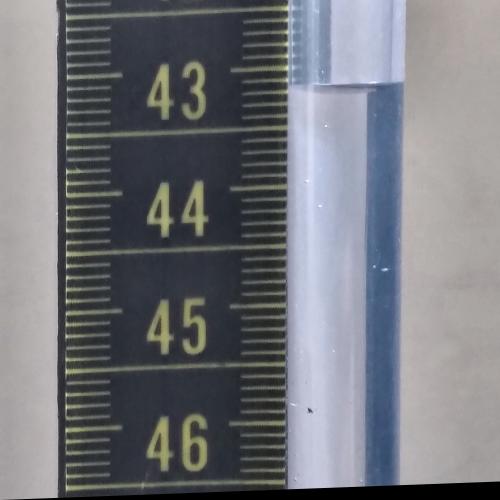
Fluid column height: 43.2 cm